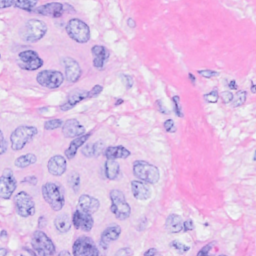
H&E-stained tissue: Breast